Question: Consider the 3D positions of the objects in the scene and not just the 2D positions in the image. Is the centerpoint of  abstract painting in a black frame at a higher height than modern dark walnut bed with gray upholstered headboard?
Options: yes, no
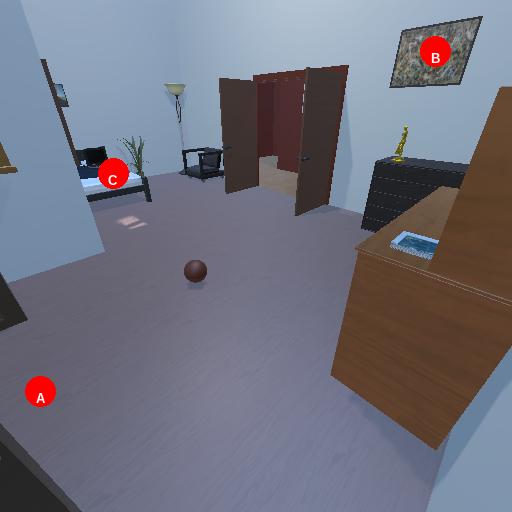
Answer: yes